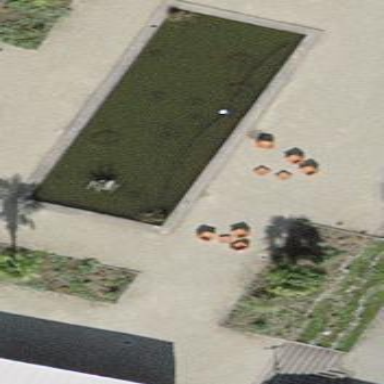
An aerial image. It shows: Pond with natural water.